The image is an STFT spectrogram (time versus frequency) of a rotating-machine vibration signal. Diagnose the rotating machine from this image, choosing from: normal, misalignment, unbalance, looseness.
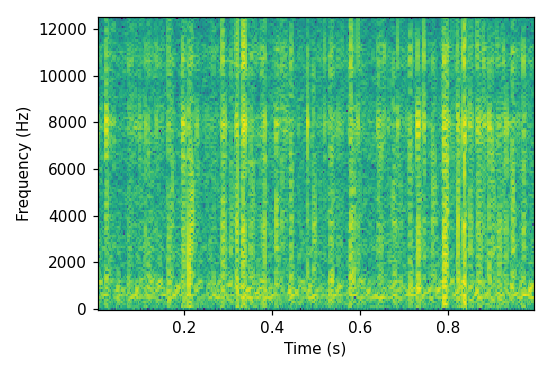
Answer: normal